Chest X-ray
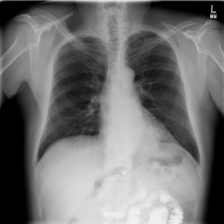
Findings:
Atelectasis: negative
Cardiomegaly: negative
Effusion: negative
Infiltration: negative
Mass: negative
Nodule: negative
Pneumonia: negative
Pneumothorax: negative
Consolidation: negative
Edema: negative
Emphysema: negative
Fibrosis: negative
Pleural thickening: negative
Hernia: negative